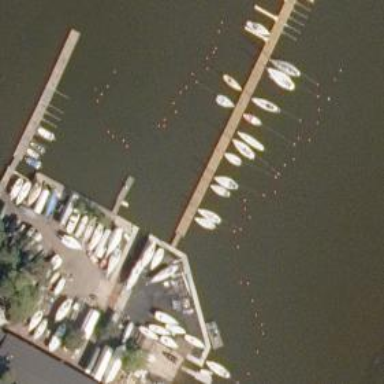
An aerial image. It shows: Yachting club.